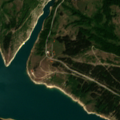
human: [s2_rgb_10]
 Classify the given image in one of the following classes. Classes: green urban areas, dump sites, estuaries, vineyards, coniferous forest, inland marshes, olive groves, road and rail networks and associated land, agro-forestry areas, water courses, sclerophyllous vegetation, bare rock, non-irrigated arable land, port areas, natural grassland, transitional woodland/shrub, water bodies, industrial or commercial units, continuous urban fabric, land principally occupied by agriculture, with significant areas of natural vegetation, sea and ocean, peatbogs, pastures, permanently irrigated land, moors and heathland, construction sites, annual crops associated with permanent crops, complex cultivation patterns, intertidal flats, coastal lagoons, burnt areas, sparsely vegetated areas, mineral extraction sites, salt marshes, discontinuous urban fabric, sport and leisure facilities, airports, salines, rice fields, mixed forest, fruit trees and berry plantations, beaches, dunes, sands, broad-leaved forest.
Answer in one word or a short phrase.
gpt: pastures, broad-leaved forest, mixed forest, transitional woodland/shrub, water bodies